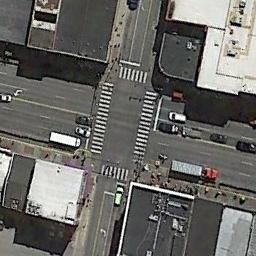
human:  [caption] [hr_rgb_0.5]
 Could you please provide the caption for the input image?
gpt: There are some cars at the intersection .

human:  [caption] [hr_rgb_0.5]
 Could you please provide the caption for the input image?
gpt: There are many different shapes of buildings beside the intersection .

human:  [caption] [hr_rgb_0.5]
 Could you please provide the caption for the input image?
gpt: An intersection with normal traffic located in a commercial area .

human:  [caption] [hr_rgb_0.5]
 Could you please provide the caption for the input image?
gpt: There are several moving vehicles on the road at the intersection, With many buildings and some trees around the intersection .

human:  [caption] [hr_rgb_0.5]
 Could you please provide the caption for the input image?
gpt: There are white and black buildings around the intersection .